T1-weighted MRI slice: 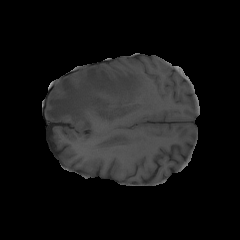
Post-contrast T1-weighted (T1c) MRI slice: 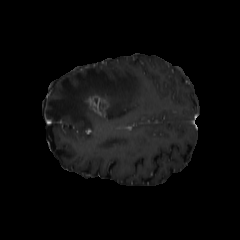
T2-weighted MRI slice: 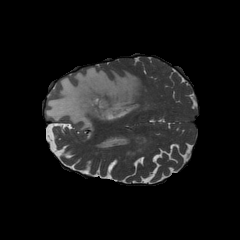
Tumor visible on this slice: yes